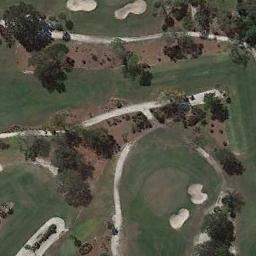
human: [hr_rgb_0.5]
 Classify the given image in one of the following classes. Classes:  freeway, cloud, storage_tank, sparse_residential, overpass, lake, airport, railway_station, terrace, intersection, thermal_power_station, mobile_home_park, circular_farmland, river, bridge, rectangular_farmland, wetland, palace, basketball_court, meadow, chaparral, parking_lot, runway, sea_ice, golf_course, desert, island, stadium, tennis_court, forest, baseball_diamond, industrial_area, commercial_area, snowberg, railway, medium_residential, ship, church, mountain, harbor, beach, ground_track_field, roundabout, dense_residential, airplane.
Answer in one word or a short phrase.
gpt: golf_course